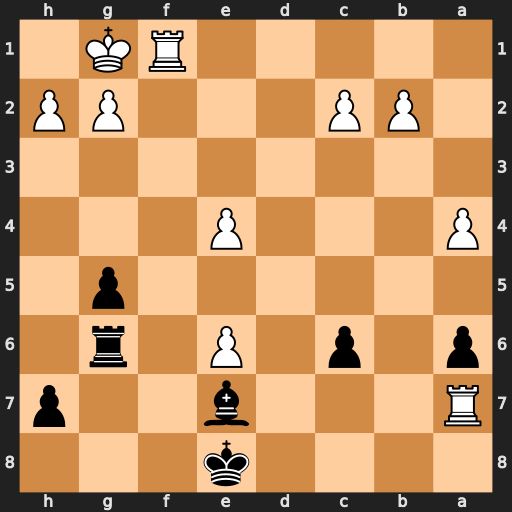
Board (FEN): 4k3/R3b2p/p1p1P1r1/6p1/P3P3/8/1PP3PP/5RK1
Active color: b
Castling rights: -
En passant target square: -
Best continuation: Bc5+ Kh1 Bxa7